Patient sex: M
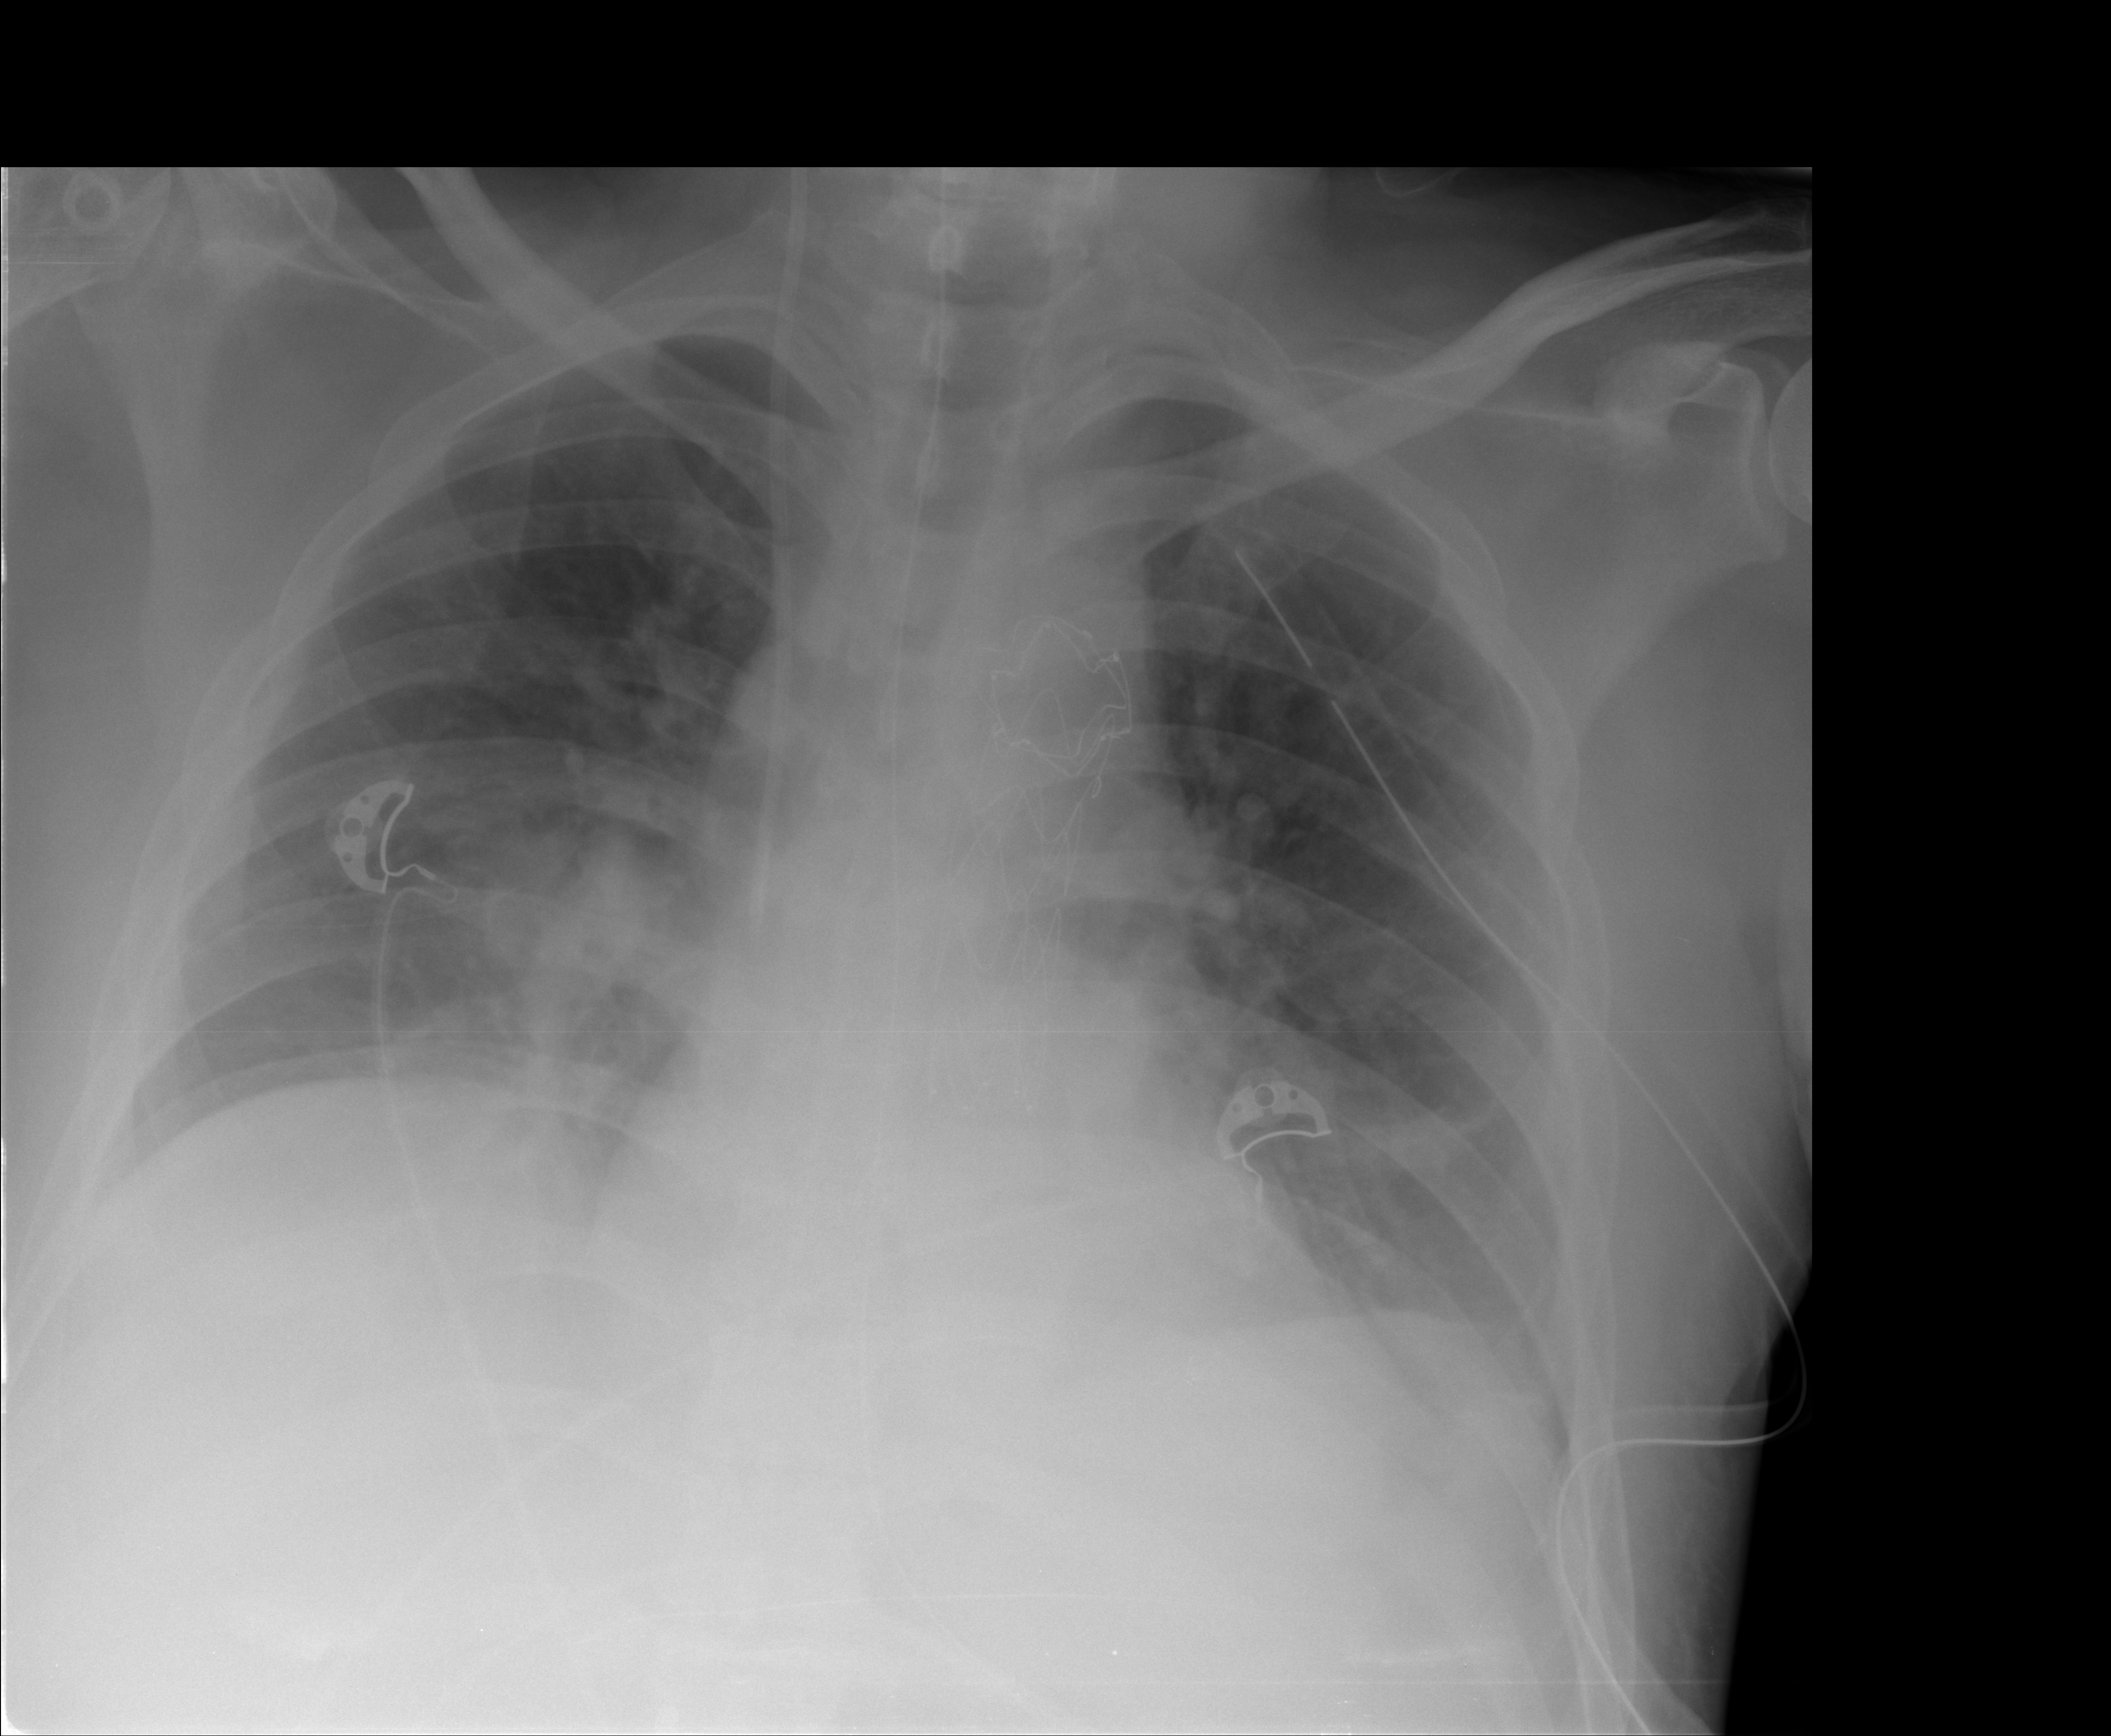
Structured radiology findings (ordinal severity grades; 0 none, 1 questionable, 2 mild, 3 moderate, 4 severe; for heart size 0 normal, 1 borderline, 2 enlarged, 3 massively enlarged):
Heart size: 0
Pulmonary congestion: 0
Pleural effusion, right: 2
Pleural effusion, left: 2
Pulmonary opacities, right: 1
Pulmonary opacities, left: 0
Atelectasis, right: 2
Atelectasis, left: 2